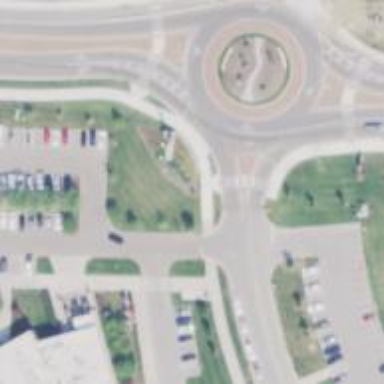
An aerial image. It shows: Marked zebra crossing on the road.